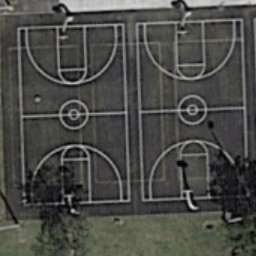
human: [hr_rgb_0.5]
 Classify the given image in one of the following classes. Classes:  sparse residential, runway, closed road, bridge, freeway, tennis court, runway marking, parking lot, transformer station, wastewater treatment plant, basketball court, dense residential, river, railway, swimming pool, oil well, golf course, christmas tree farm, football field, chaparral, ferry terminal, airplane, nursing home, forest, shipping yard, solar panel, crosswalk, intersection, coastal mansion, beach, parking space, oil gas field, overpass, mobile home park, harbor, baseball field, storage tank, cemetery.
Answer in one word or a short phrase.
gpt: basketball court